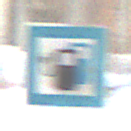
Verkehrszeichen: LadestationFuerElektrofahrzeuge
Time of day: MorningAfternoon
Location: Roofed (Suburban)
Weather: PartlyCloudy
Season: Winter
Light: Natural